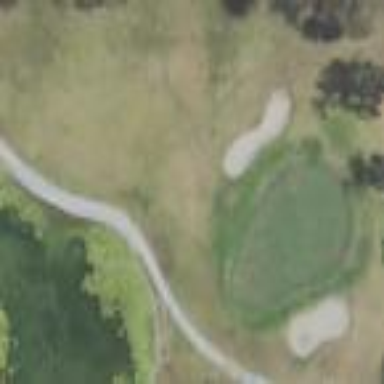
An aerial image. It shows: Area of rough grass used for golf.